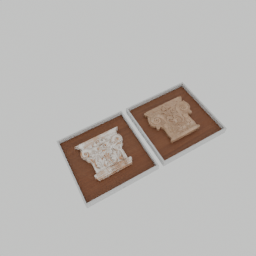
Label: decoration